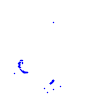
Particle: proton